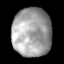
Tissue: lung
Cell type: Epithelial cells
Senescence score: 0.1569
Nuclear area (px): 1862
Mean DAPI intensity: 162.097